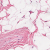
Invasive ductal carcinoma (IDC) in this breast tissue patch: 0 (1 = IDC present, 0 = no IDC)